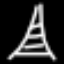
Label: The Eiffel Tower